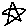
Label: star